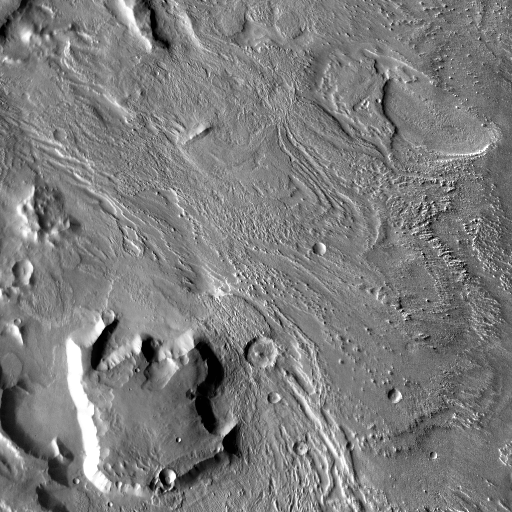
Crater classes present: Background, Other